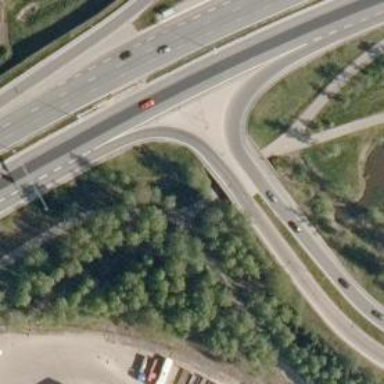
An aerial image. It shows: Asphalt surface bridge on trunk link highway.